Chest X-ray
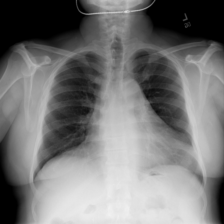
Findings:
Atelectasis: negative
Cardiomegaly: negative
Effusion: negative
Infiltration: negative
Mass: negative
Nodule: negative
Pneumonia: negative
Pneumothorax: negative
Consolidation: negative
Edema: negative
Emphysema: negative
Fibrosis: negative
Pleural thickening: negative
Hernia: negative